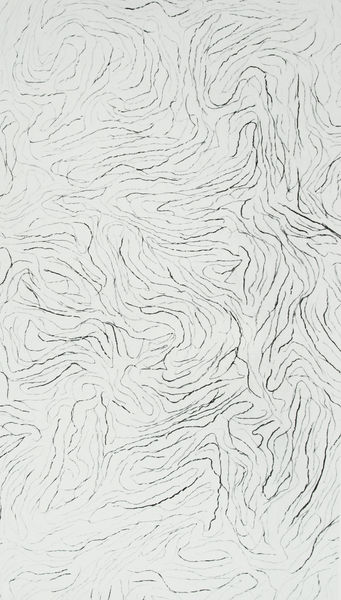
Titel: Lines not long, not straight...
Künstler: Sol Lewitt
Standort: Genf
Institution: Privatsammlung
Schlagwörter: meer, wasser, weiß, schwarz, skizze, zeichen, zeichnung, muster, wege, haare, blatt, wellen, papier, abstrakt, formen, linien, van gogh, detail, striche, kurven, gogh, rechteck, linie, strich, bleistift, entwurf, tinte, meander, labyrinth, pfade, matta